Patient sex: F
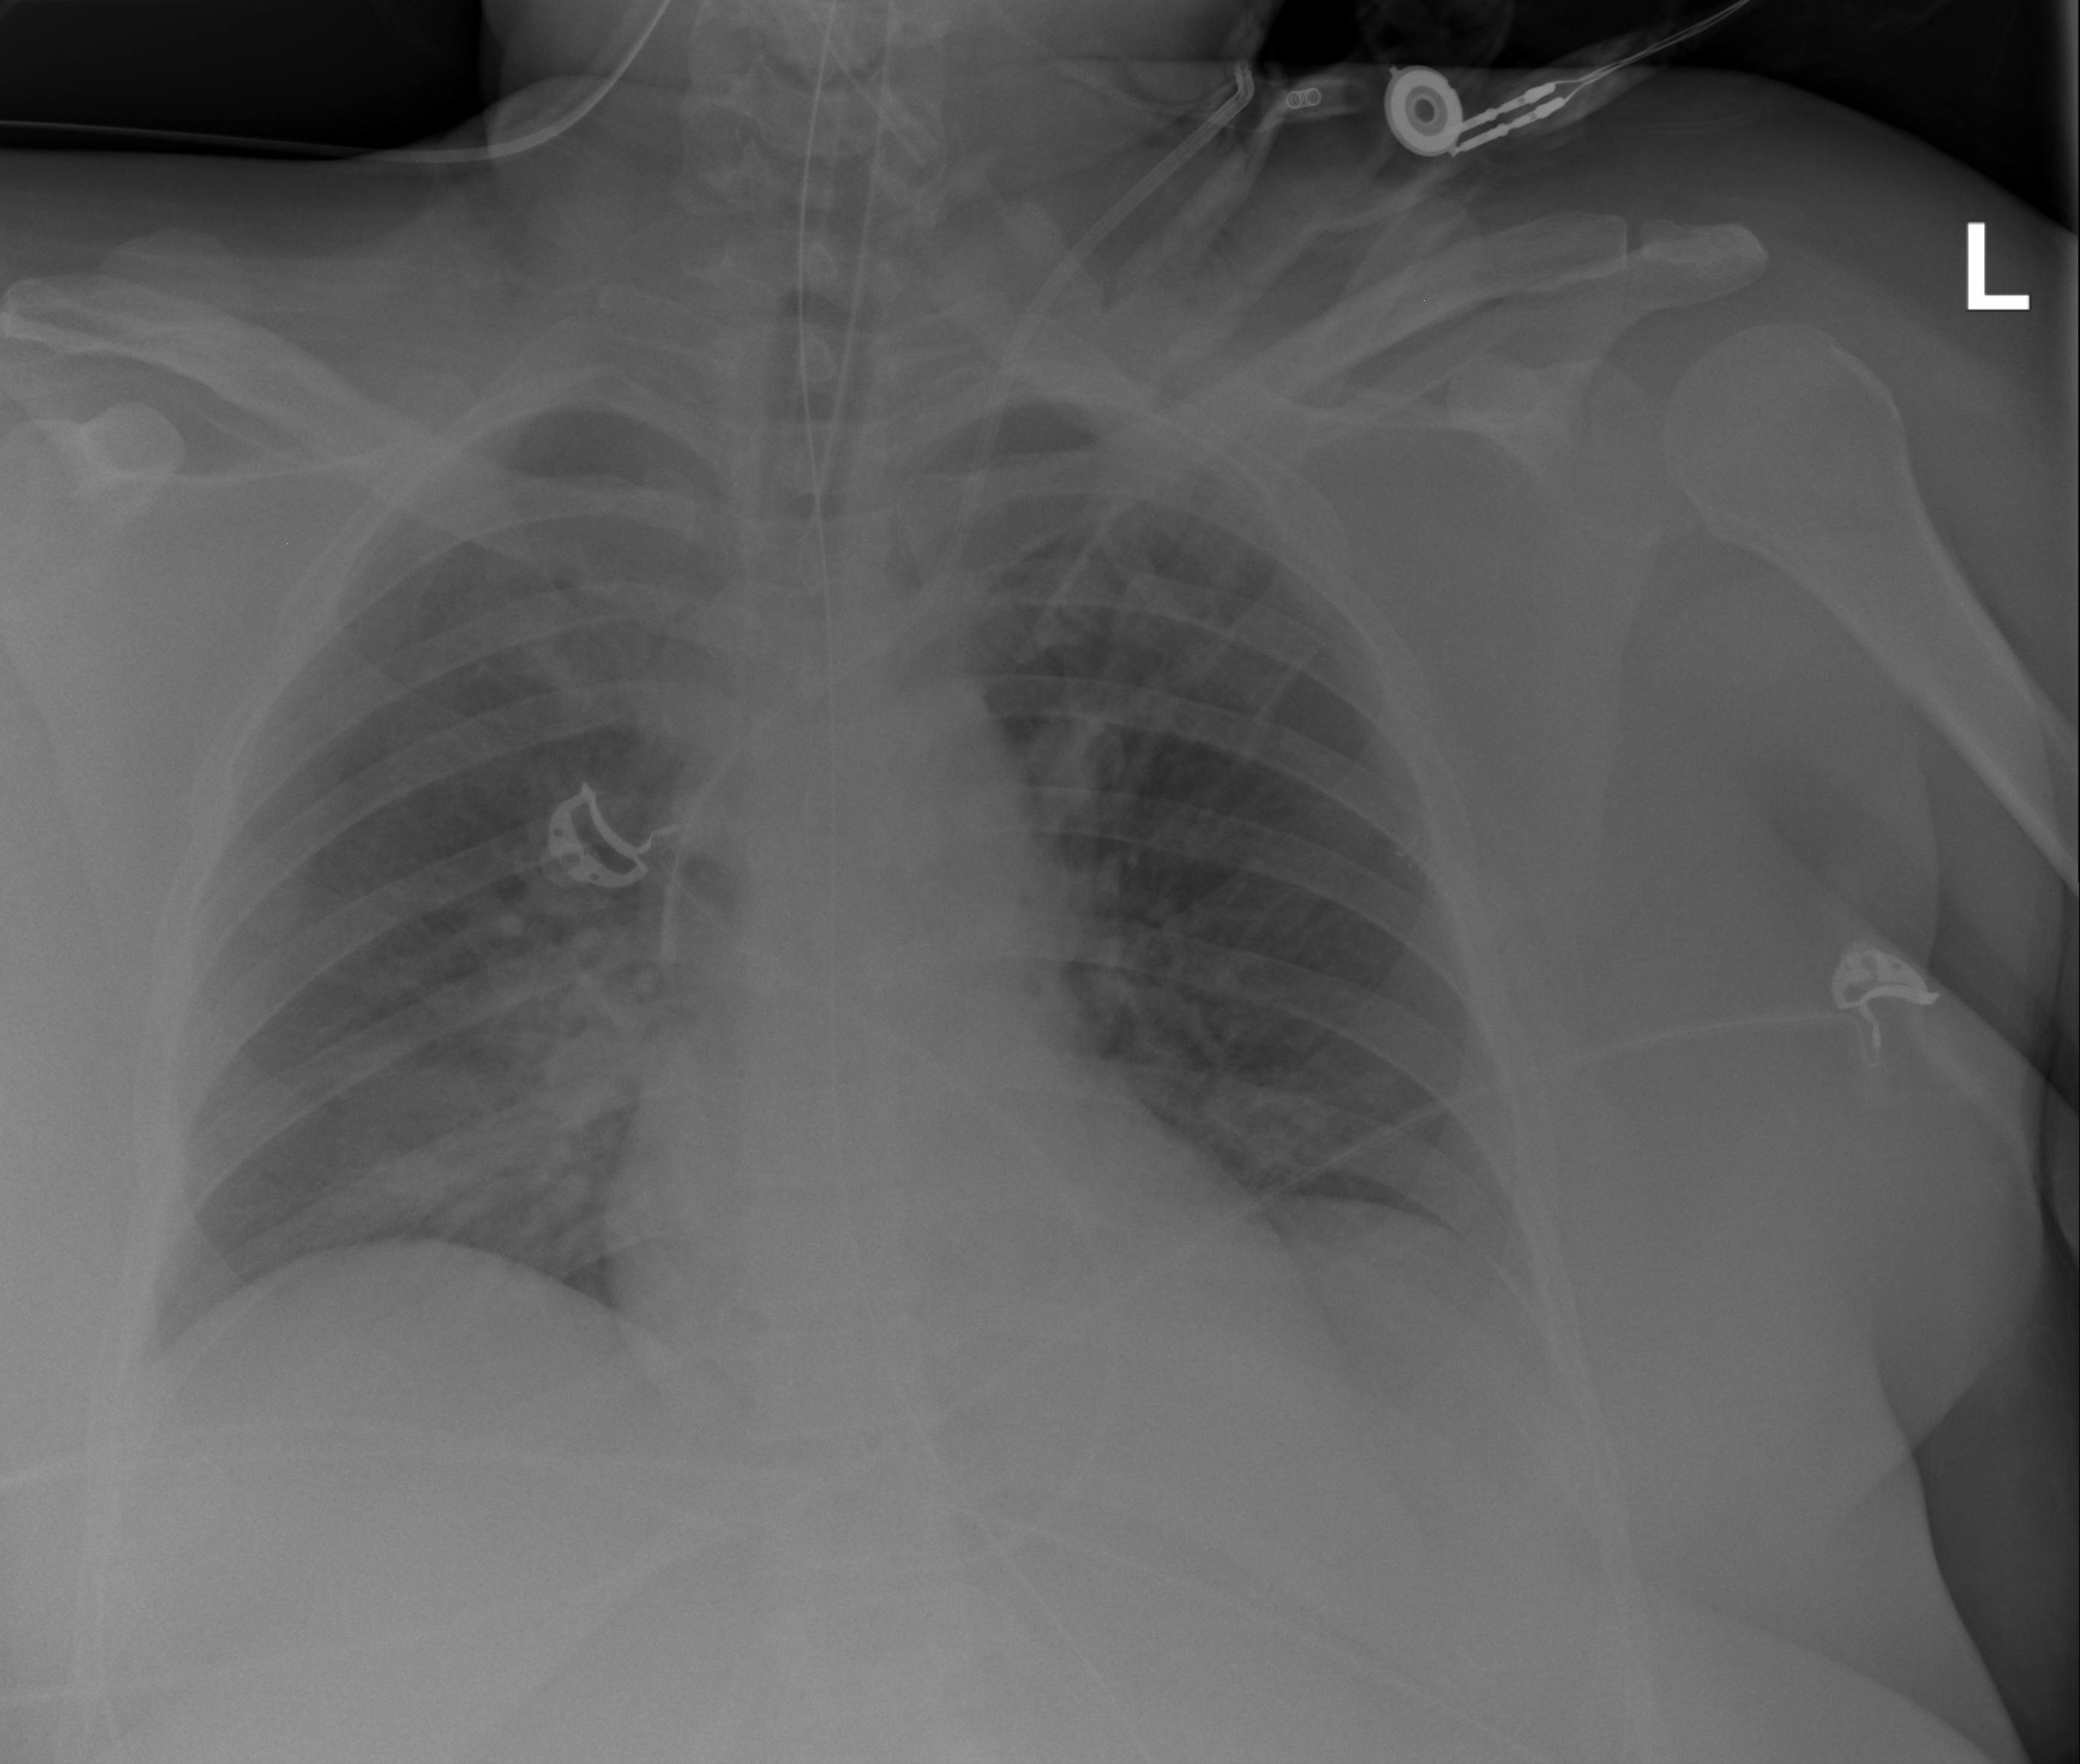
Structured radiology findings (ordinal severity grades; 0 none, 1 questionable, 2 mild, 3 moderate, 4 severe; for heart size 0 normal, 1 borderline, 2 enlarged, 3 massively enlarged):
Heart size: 0
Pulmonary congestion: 1
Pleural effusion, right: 1
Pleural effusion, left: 1
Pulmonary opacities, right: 2
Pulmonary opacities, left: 0
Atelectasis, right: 2
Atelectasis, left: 2